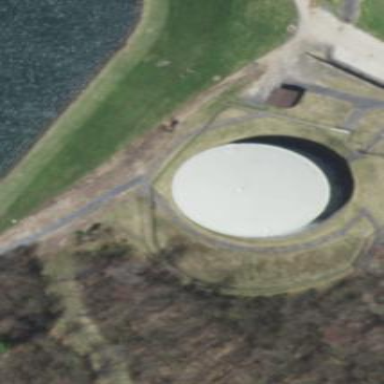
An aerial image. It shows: Building with water storage tank inside.